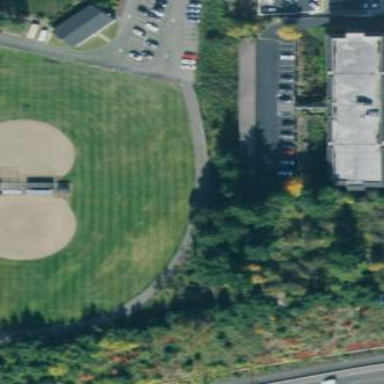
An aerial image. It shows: Softball pitch for leisure sports.